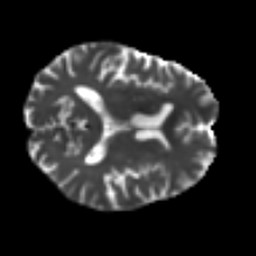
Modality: T2w
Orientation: axial
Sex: male
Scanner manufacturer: ge
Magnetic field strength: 3 T
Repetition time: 7 s
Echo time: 0.08 s